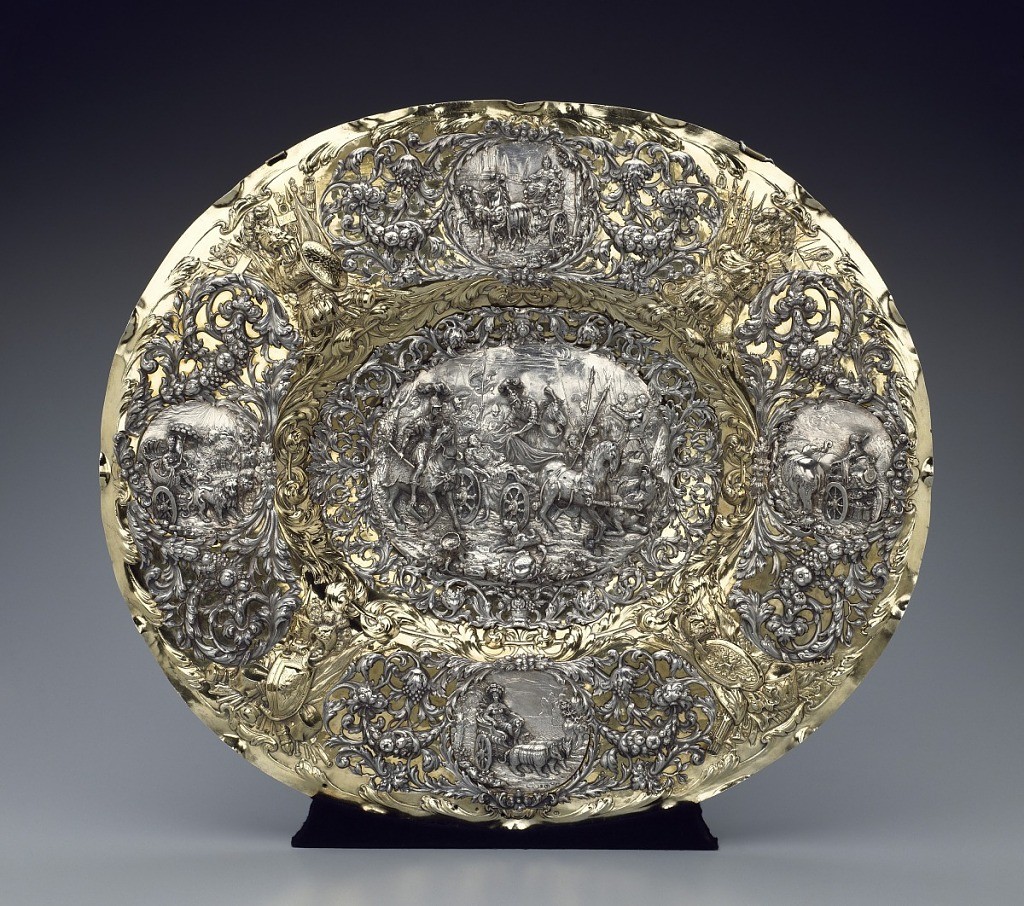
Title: Charger with Alexander the Great Defeating Darius Surrounded by the Four Continents
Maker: Adolf Gaap, German, active in Augsburg, 1664 – 1695
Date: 1689
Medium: gold plated, silver
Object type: charger
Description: Oval, with four repoussé martial trophies on marli, wreath around center. Applied, on marli, four high relief medallions with the Four Continents (after Stefano della Bella's playing cards, published in Paris in 1646).  Asia, turbaned, in chariot drawn by two elephants; Europe, crowned, drawn by horses; Africa, with feather headdress and parasol, drawn by lions; America, in feather headdress and tunic, drawn by armadillos.  In center, relief plaque of Alexander and King Darius, lying dead in battle chariot with attending warriors (after an etching of 1645 by Hans Ulrich Frank).